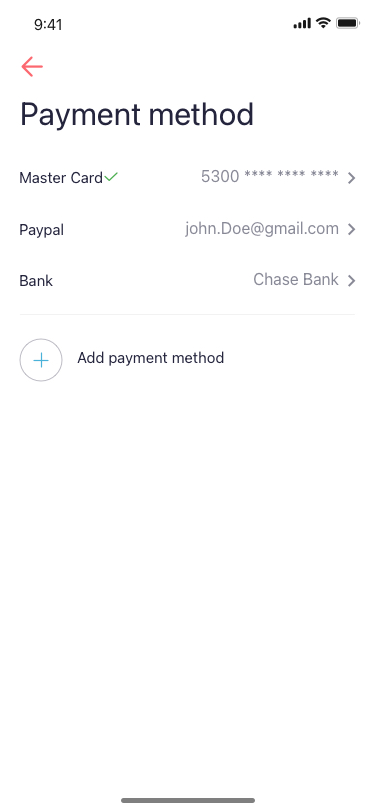
Text in this UI design:
Payment method
Add payment method